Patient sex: M
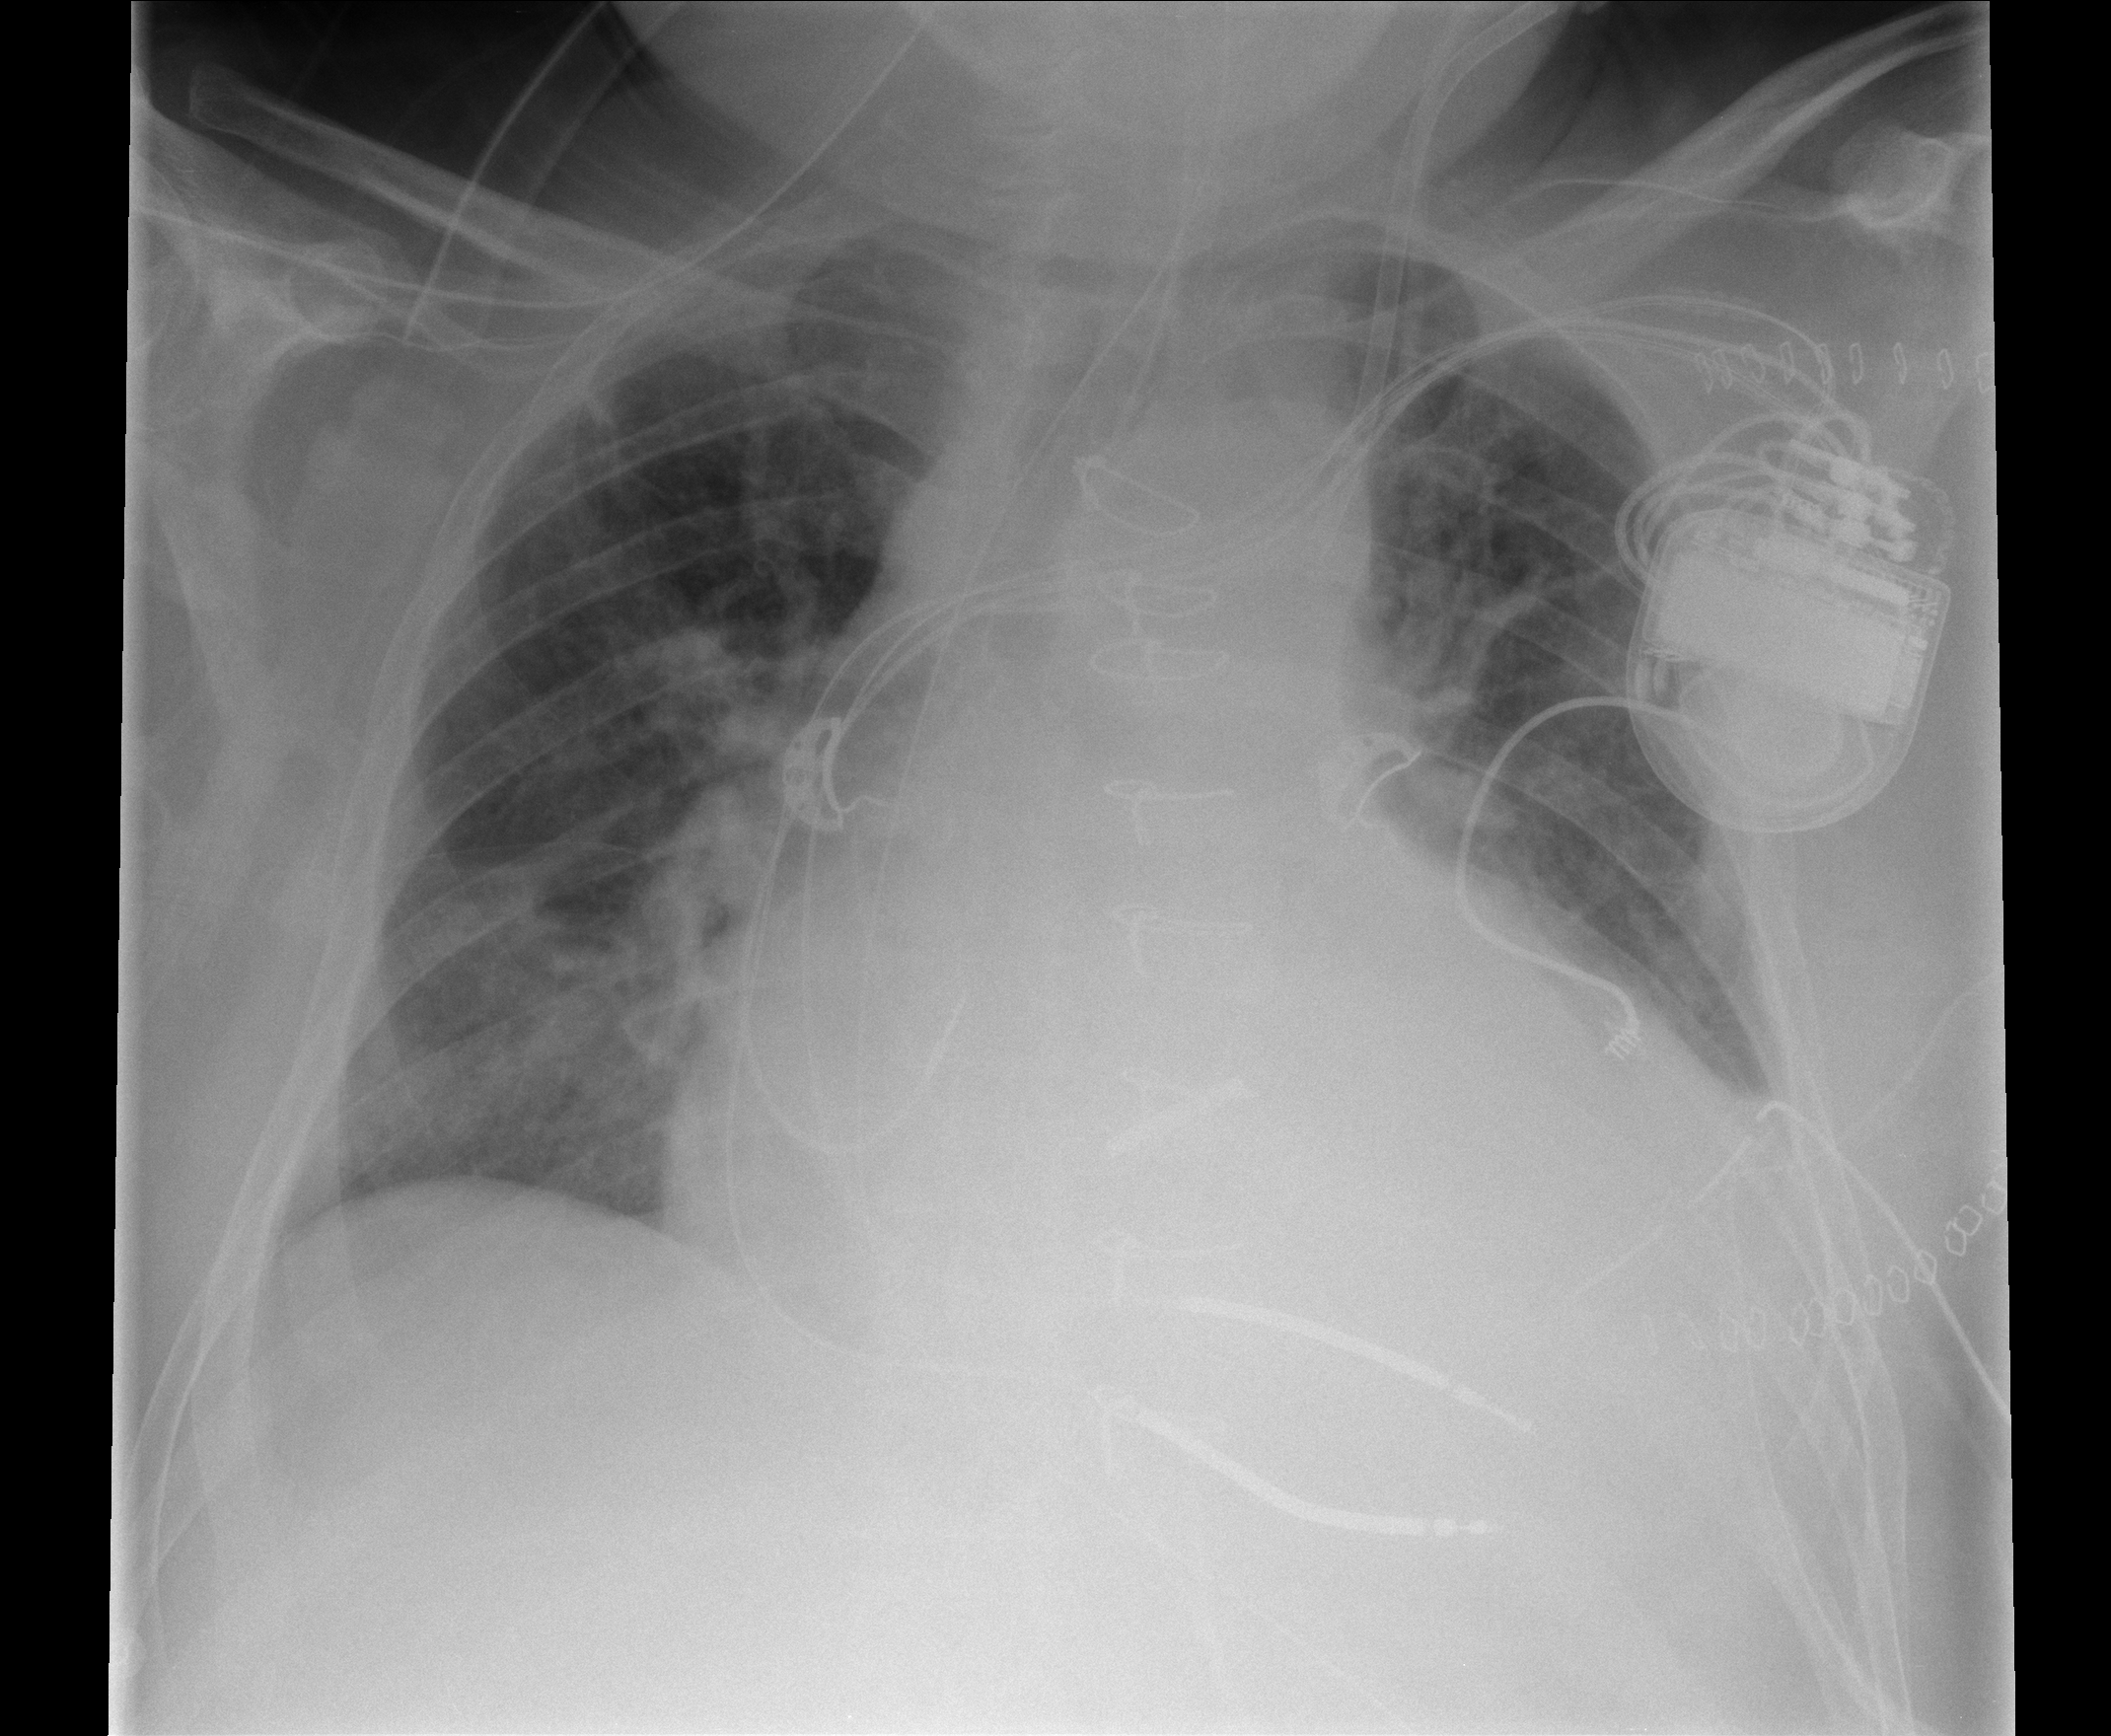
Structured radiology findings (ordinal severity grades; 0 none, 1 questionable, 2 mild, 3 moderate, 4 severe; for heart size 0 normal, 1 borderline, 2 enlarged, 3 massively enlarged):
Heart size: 3
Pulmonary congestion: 2
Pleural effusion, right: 0
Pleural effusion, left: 2
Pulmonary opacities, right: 2
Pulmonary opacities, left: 0
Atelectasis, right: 2
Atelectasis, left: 2